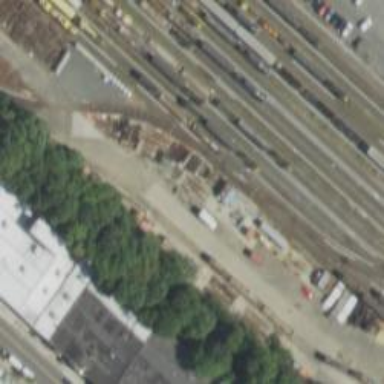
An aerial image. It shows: Yard area used for services next to electrified rail track with overhead electrification.